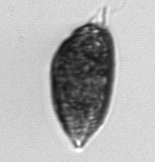
Label: Prorocentrum_micans